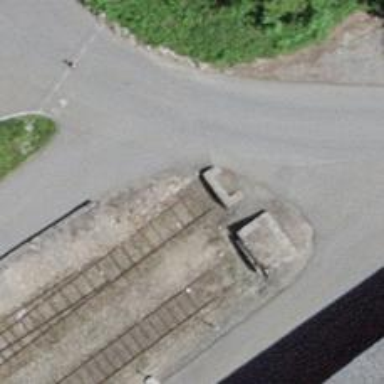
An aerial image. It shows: Railway buffer stop.